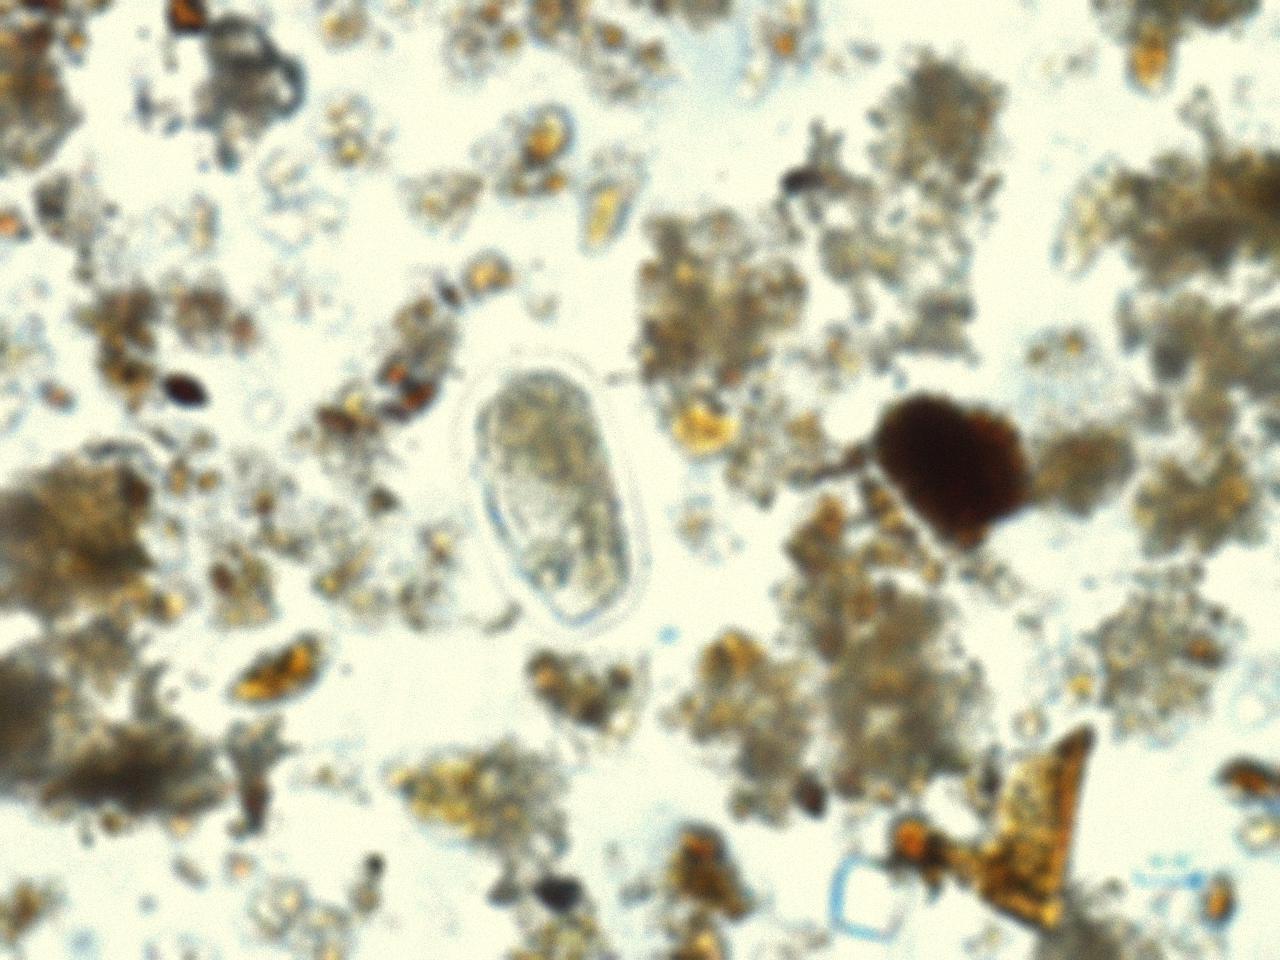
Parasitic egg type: Hookworm egg